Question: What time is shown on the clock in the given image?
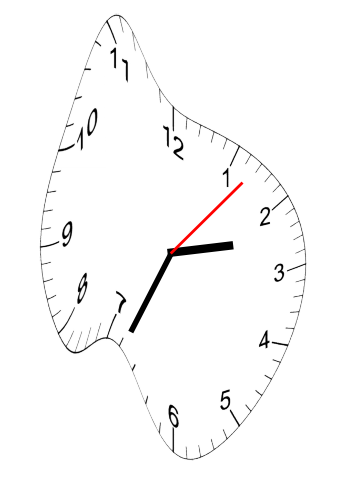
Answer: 02:34:07